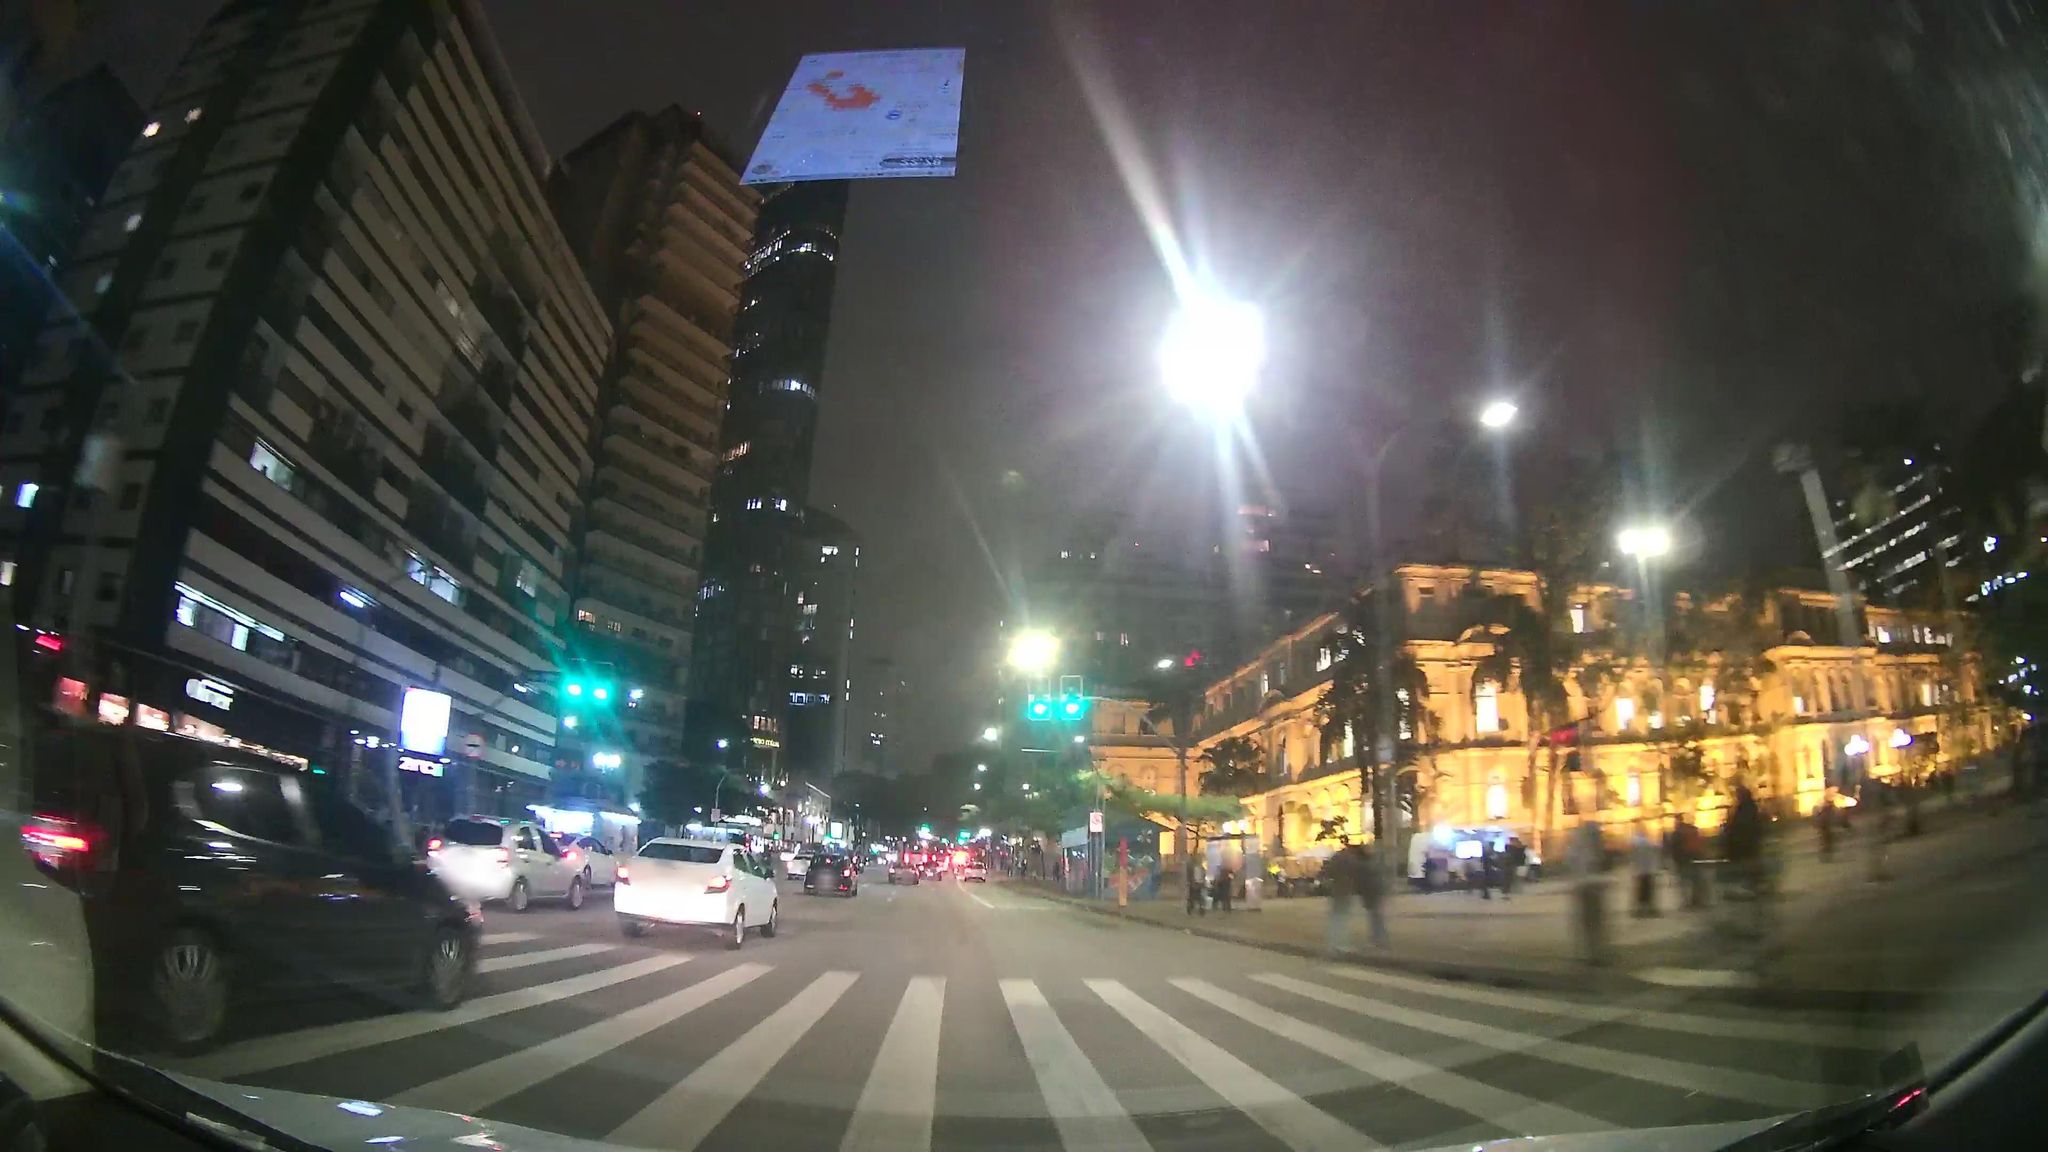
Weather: clear
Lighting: night
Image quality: slightly poor
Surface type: driving surface
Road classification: footway
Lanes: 5
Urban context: urban centre
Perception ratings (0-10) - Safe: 1.79, Lively: 9.39, Beautiful: 3.85, Boring: 3.4, Depressing: 3, Wealthy: 7.93